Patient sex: M
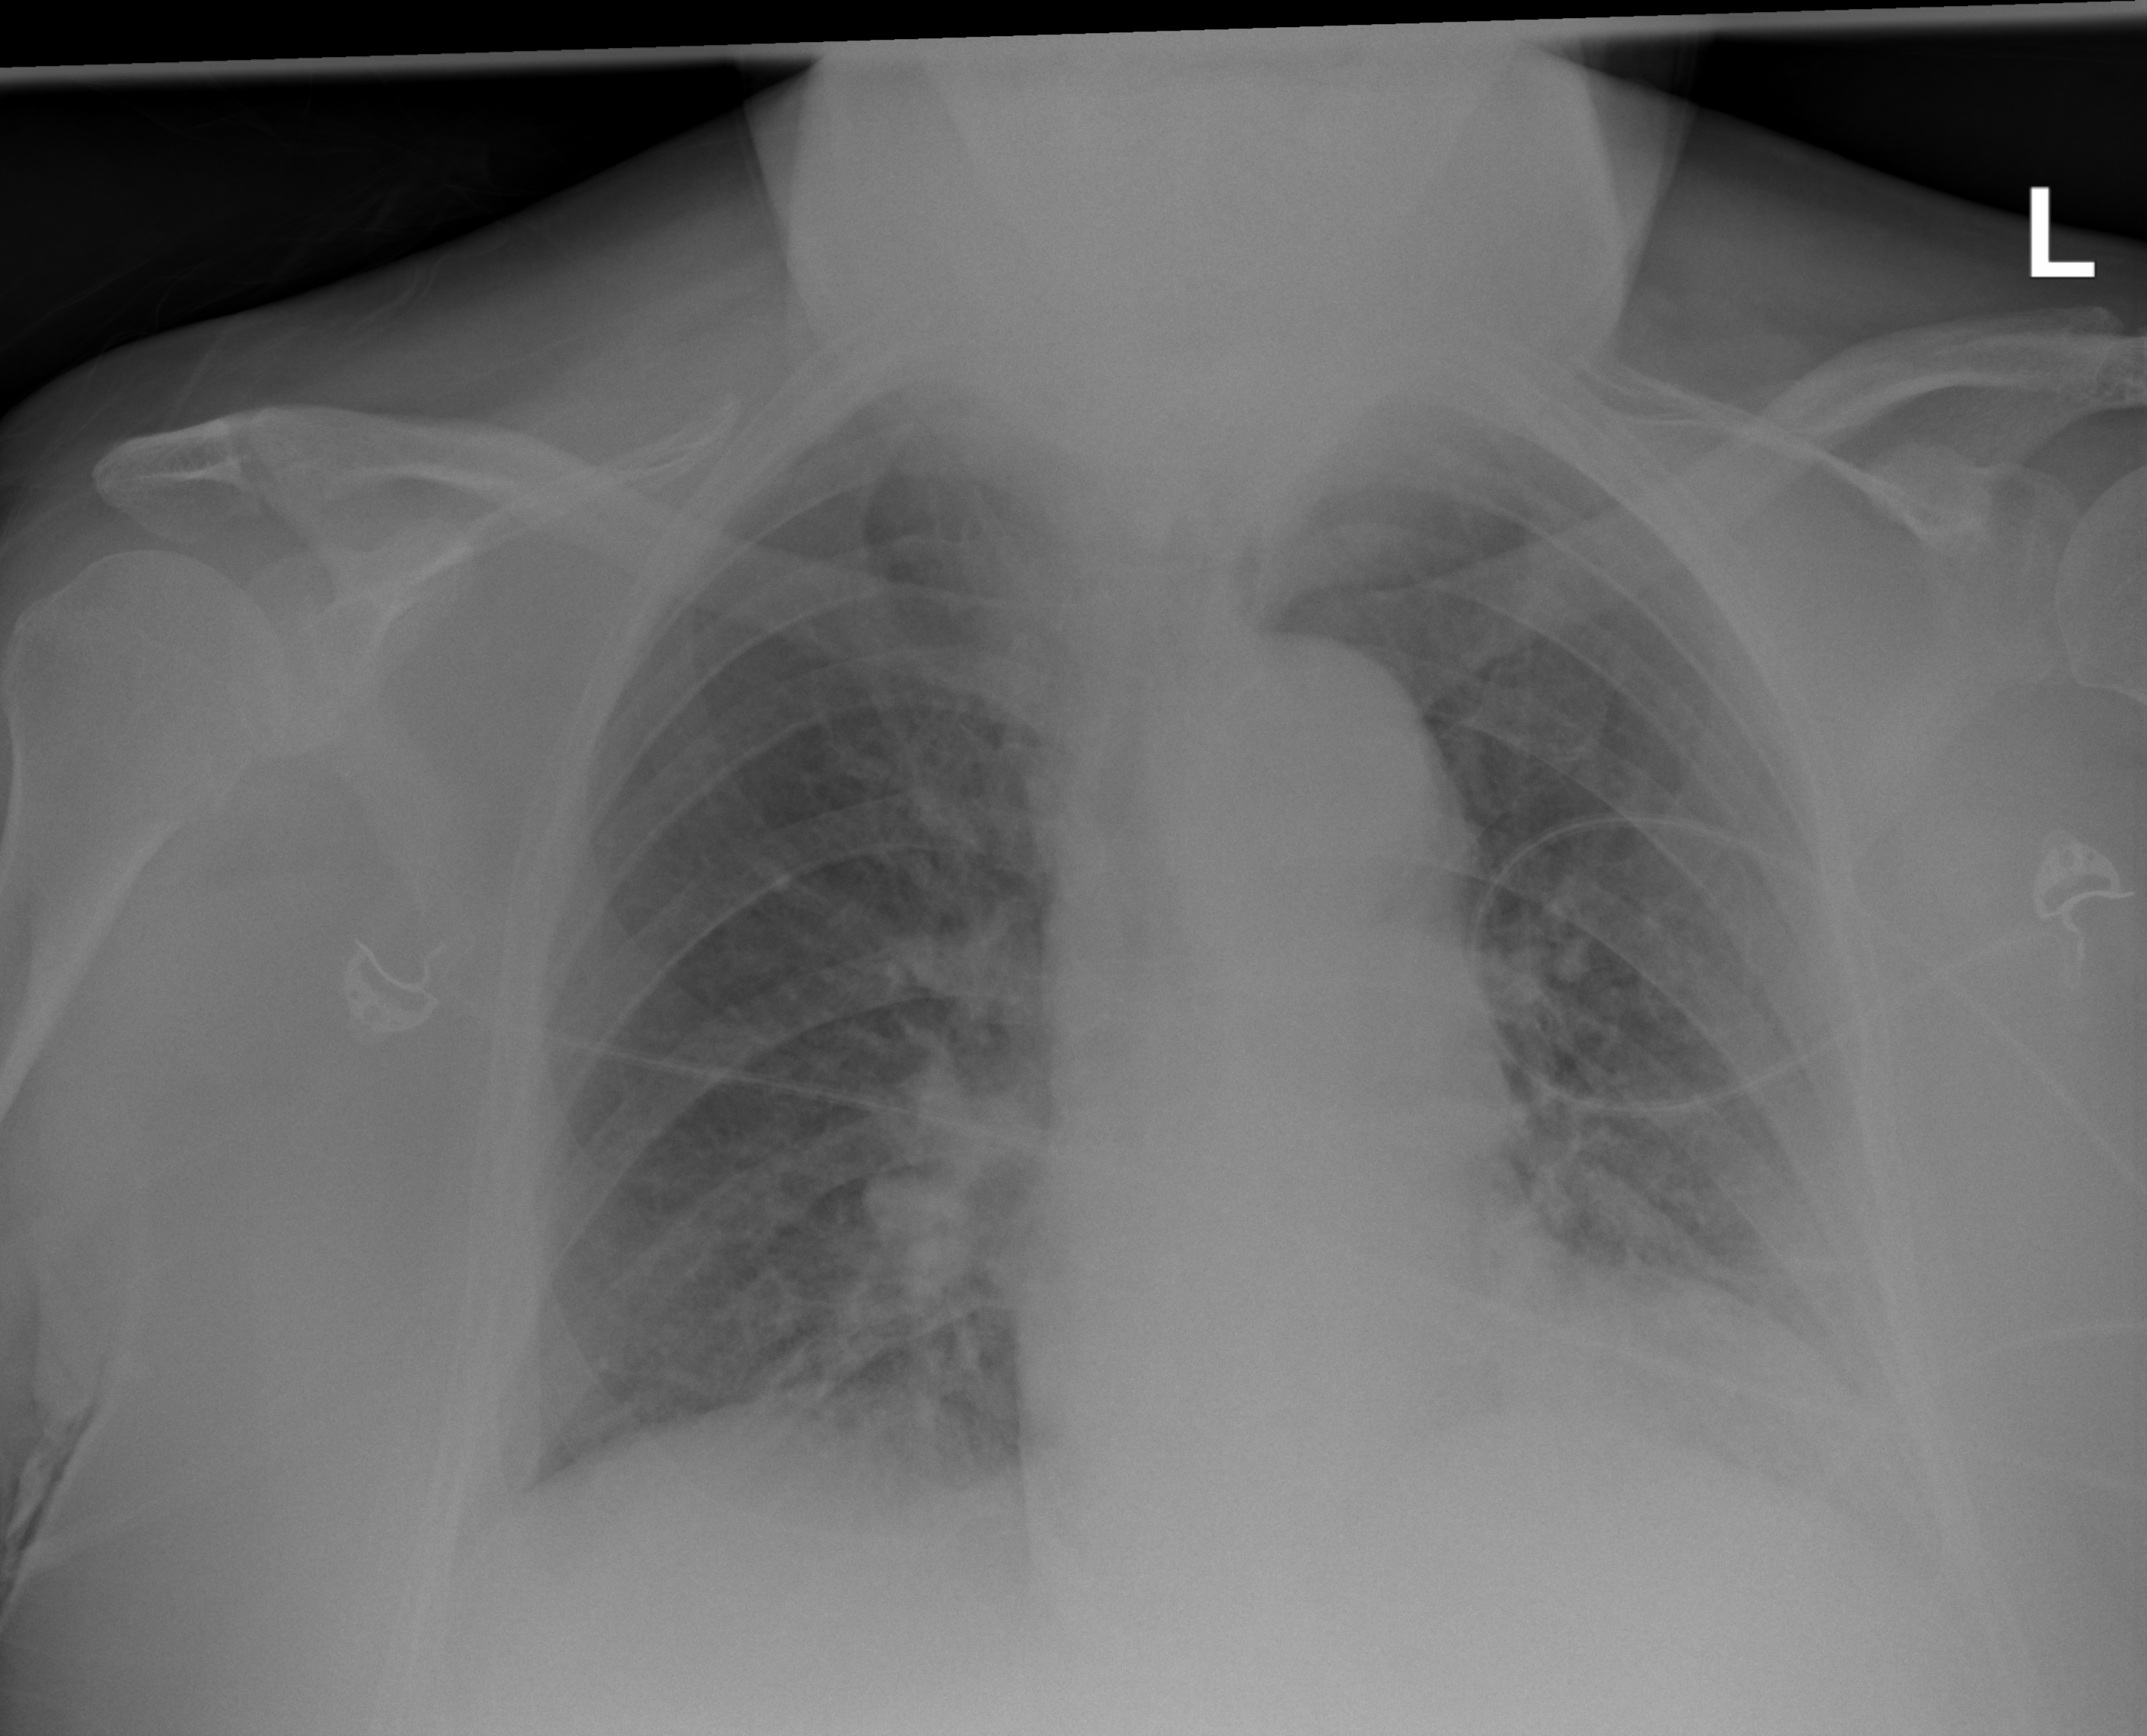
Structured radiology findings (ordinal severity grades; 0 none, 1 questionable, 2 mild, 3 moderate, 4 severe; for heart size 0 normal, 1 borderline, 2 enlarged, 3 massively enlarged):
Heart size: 0
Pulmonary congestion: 2
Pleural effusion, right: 0
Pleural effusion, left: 0
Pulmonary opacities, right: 0
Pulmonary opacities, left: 0
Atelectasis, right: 0
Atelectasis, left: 0